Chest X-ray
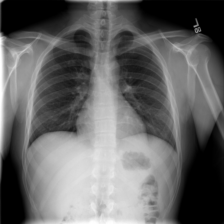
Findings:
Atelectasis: negative
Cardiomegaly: negative
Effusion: negative
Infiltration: negative
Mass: negative
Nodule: negative
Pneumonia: negative
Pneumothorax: negative
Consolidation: negative
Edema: negative
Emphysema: negative
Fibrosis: negative
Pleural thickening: negative
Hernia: negative